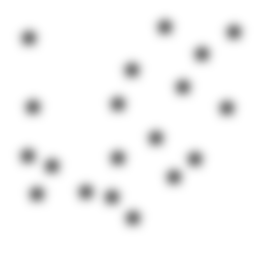
Squares: 0
Triangles: 0
Stars: 19
Total shapes: 19